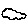
Label: cloud